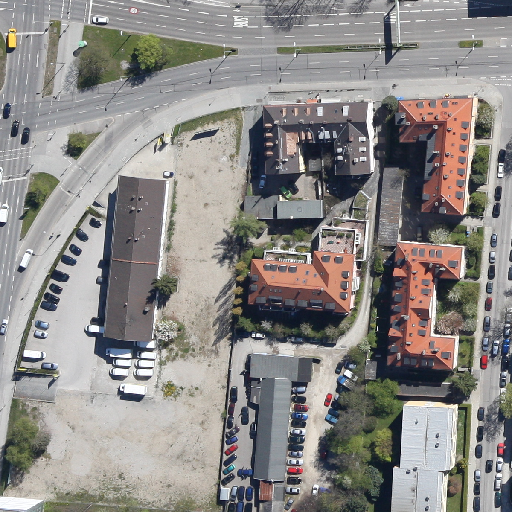
Referring expression: road